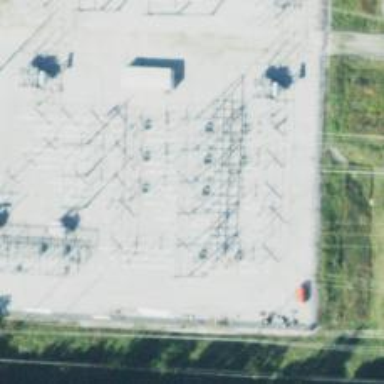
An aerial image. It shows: Switch for power supply.